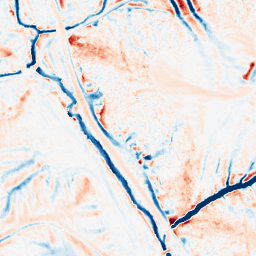
Category: edge_preserving
Decomposition family: median
Decomposition parameters: size: 15
Upsampling method: linear_exact
Upsampling parameters: scale: 2
Upsampling scale: 2